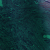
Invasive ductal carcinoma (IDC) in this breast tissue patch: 0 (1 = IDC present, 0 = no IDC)